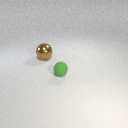
large brown metal sphere to the left of small green rubber sphere